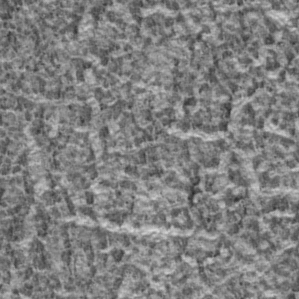
Label: frost